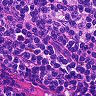
Metastatic tissue present: no